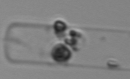
Label: Guinardia_delicatula_TAG_internal_parasite